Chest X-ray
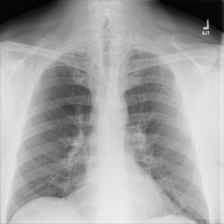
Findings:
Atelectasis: negative
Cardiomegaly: negative
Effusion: negative
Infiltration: negative
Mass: negative
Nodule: negative
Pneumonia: negative
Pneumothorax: negative
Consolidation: negative
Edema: negative
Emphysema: negative
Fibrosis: negative
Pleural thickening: negative
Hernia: negative